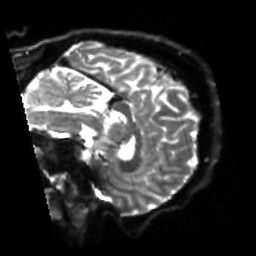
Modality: sbref
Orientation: sagittal
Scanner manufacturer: siemens
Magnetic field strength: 3 T
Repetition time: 4 s
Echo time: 0.0594 s